Interaction volume radius: 5 \u00c5
Interaction volume height: 15 \u00c5
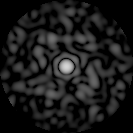
Disorder parameter: 0.8313